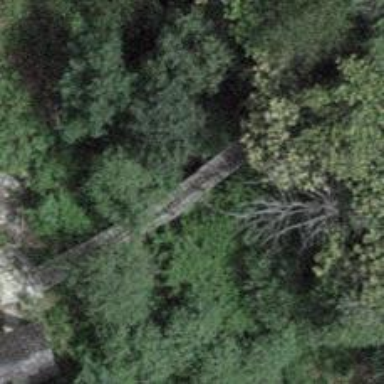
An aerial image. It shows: Path leading to bridge.